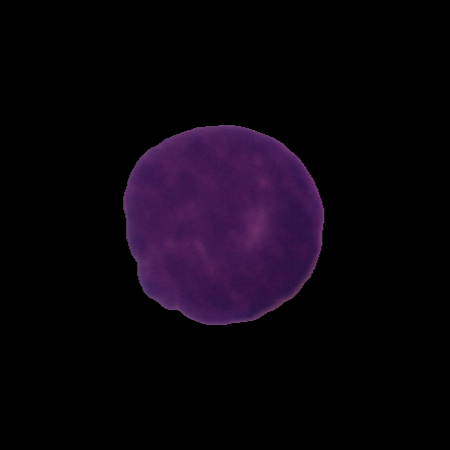
Label: cancer